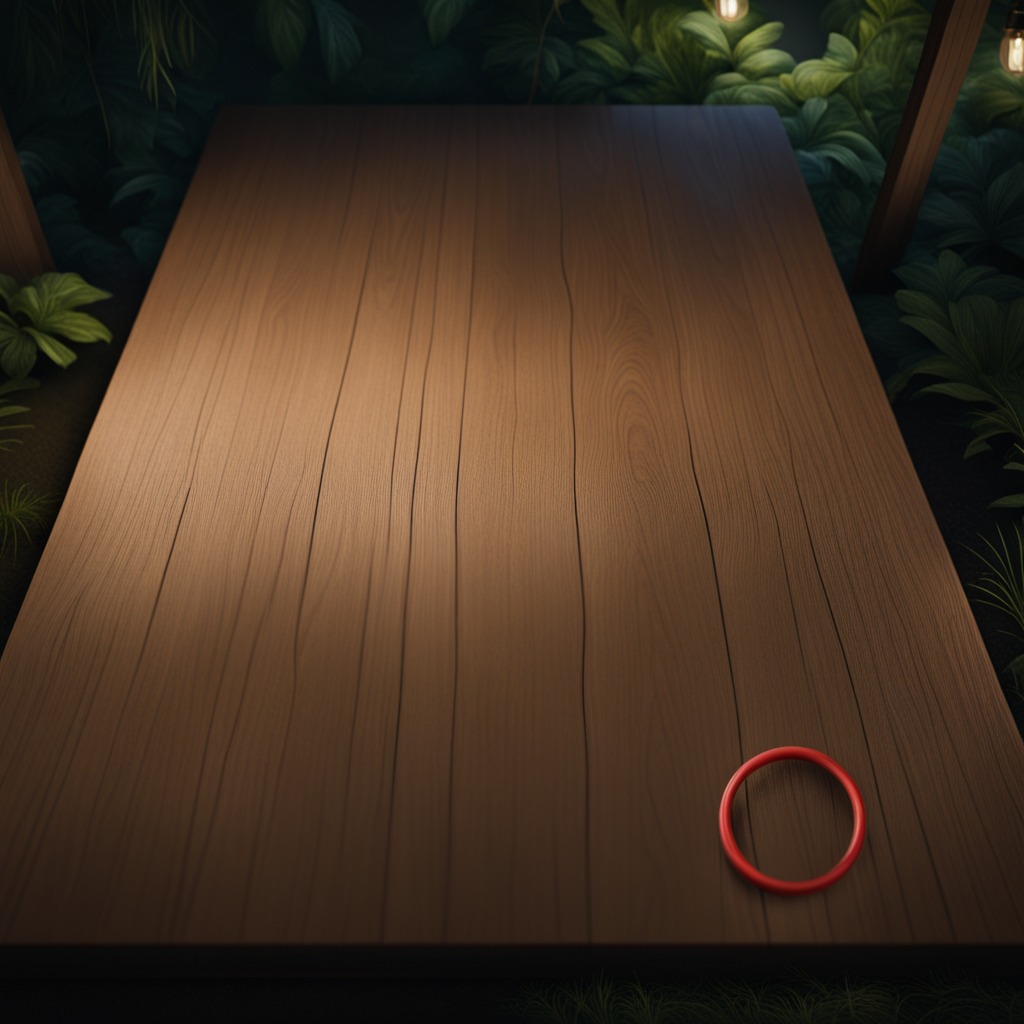
A rubber O-ring is lying on a wooden table inside a jungle field workshop tent at night.